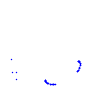
Particle: proton